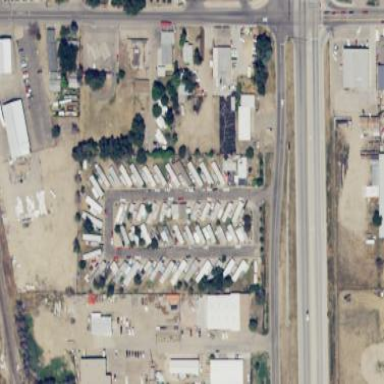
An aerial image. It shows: Mobile residential area.